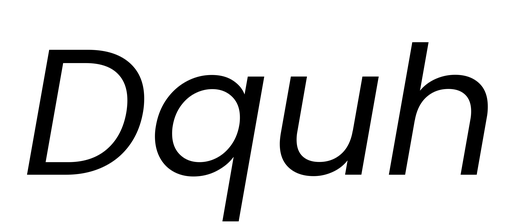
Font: Poppins-Italic